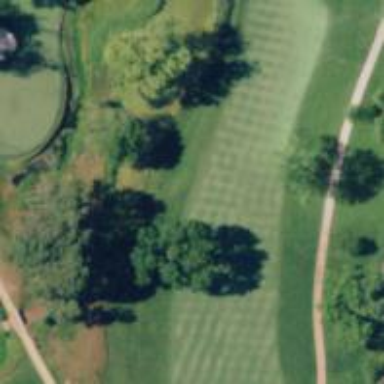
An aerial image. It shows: Golf hole.